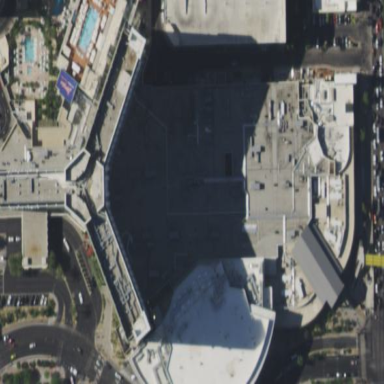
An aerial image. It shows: Hotel with casino inside.